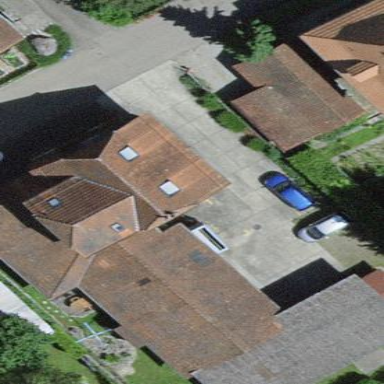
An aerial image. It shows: Residential building.